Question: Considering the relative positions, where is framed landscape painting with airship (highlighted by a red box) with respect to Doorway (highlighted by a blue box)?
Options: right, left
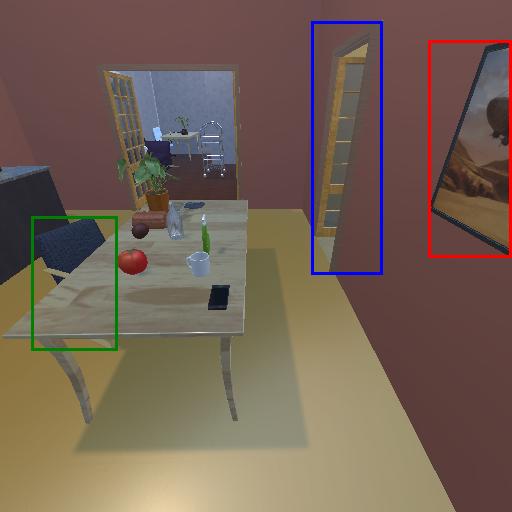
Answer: right